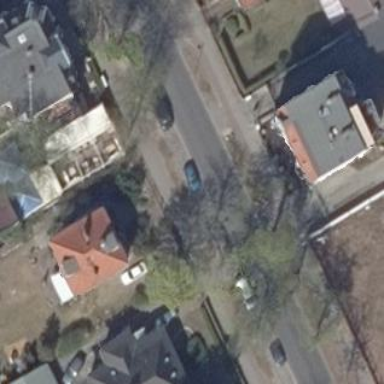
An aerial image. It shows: Street-side parking with parallel orientation on sett surface.